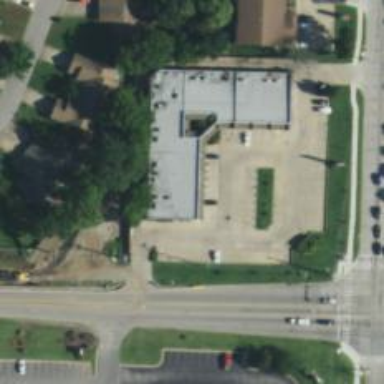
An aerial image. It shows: Pharmacy.